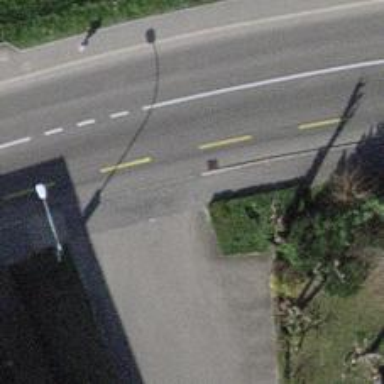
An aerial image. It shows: Kerb serving as barrier.